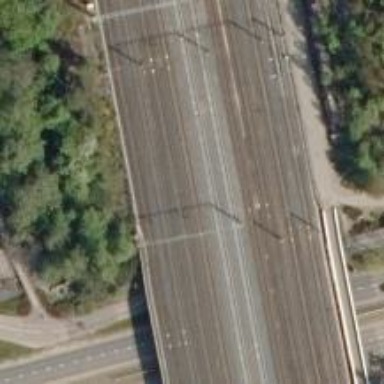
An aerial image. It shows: Bridge carrying continuous electrified railway tracks with contact line.